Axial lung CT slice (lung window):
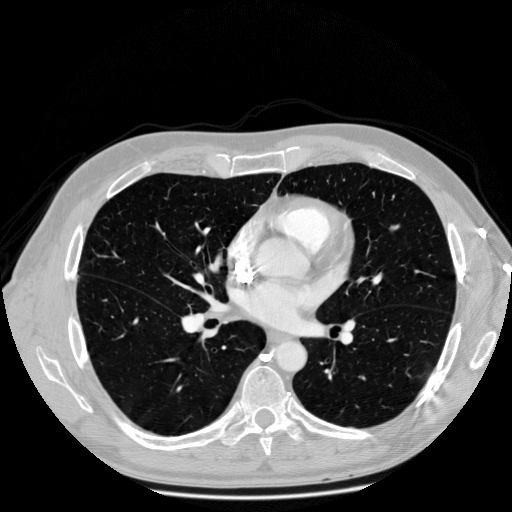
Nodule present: no